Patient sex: F
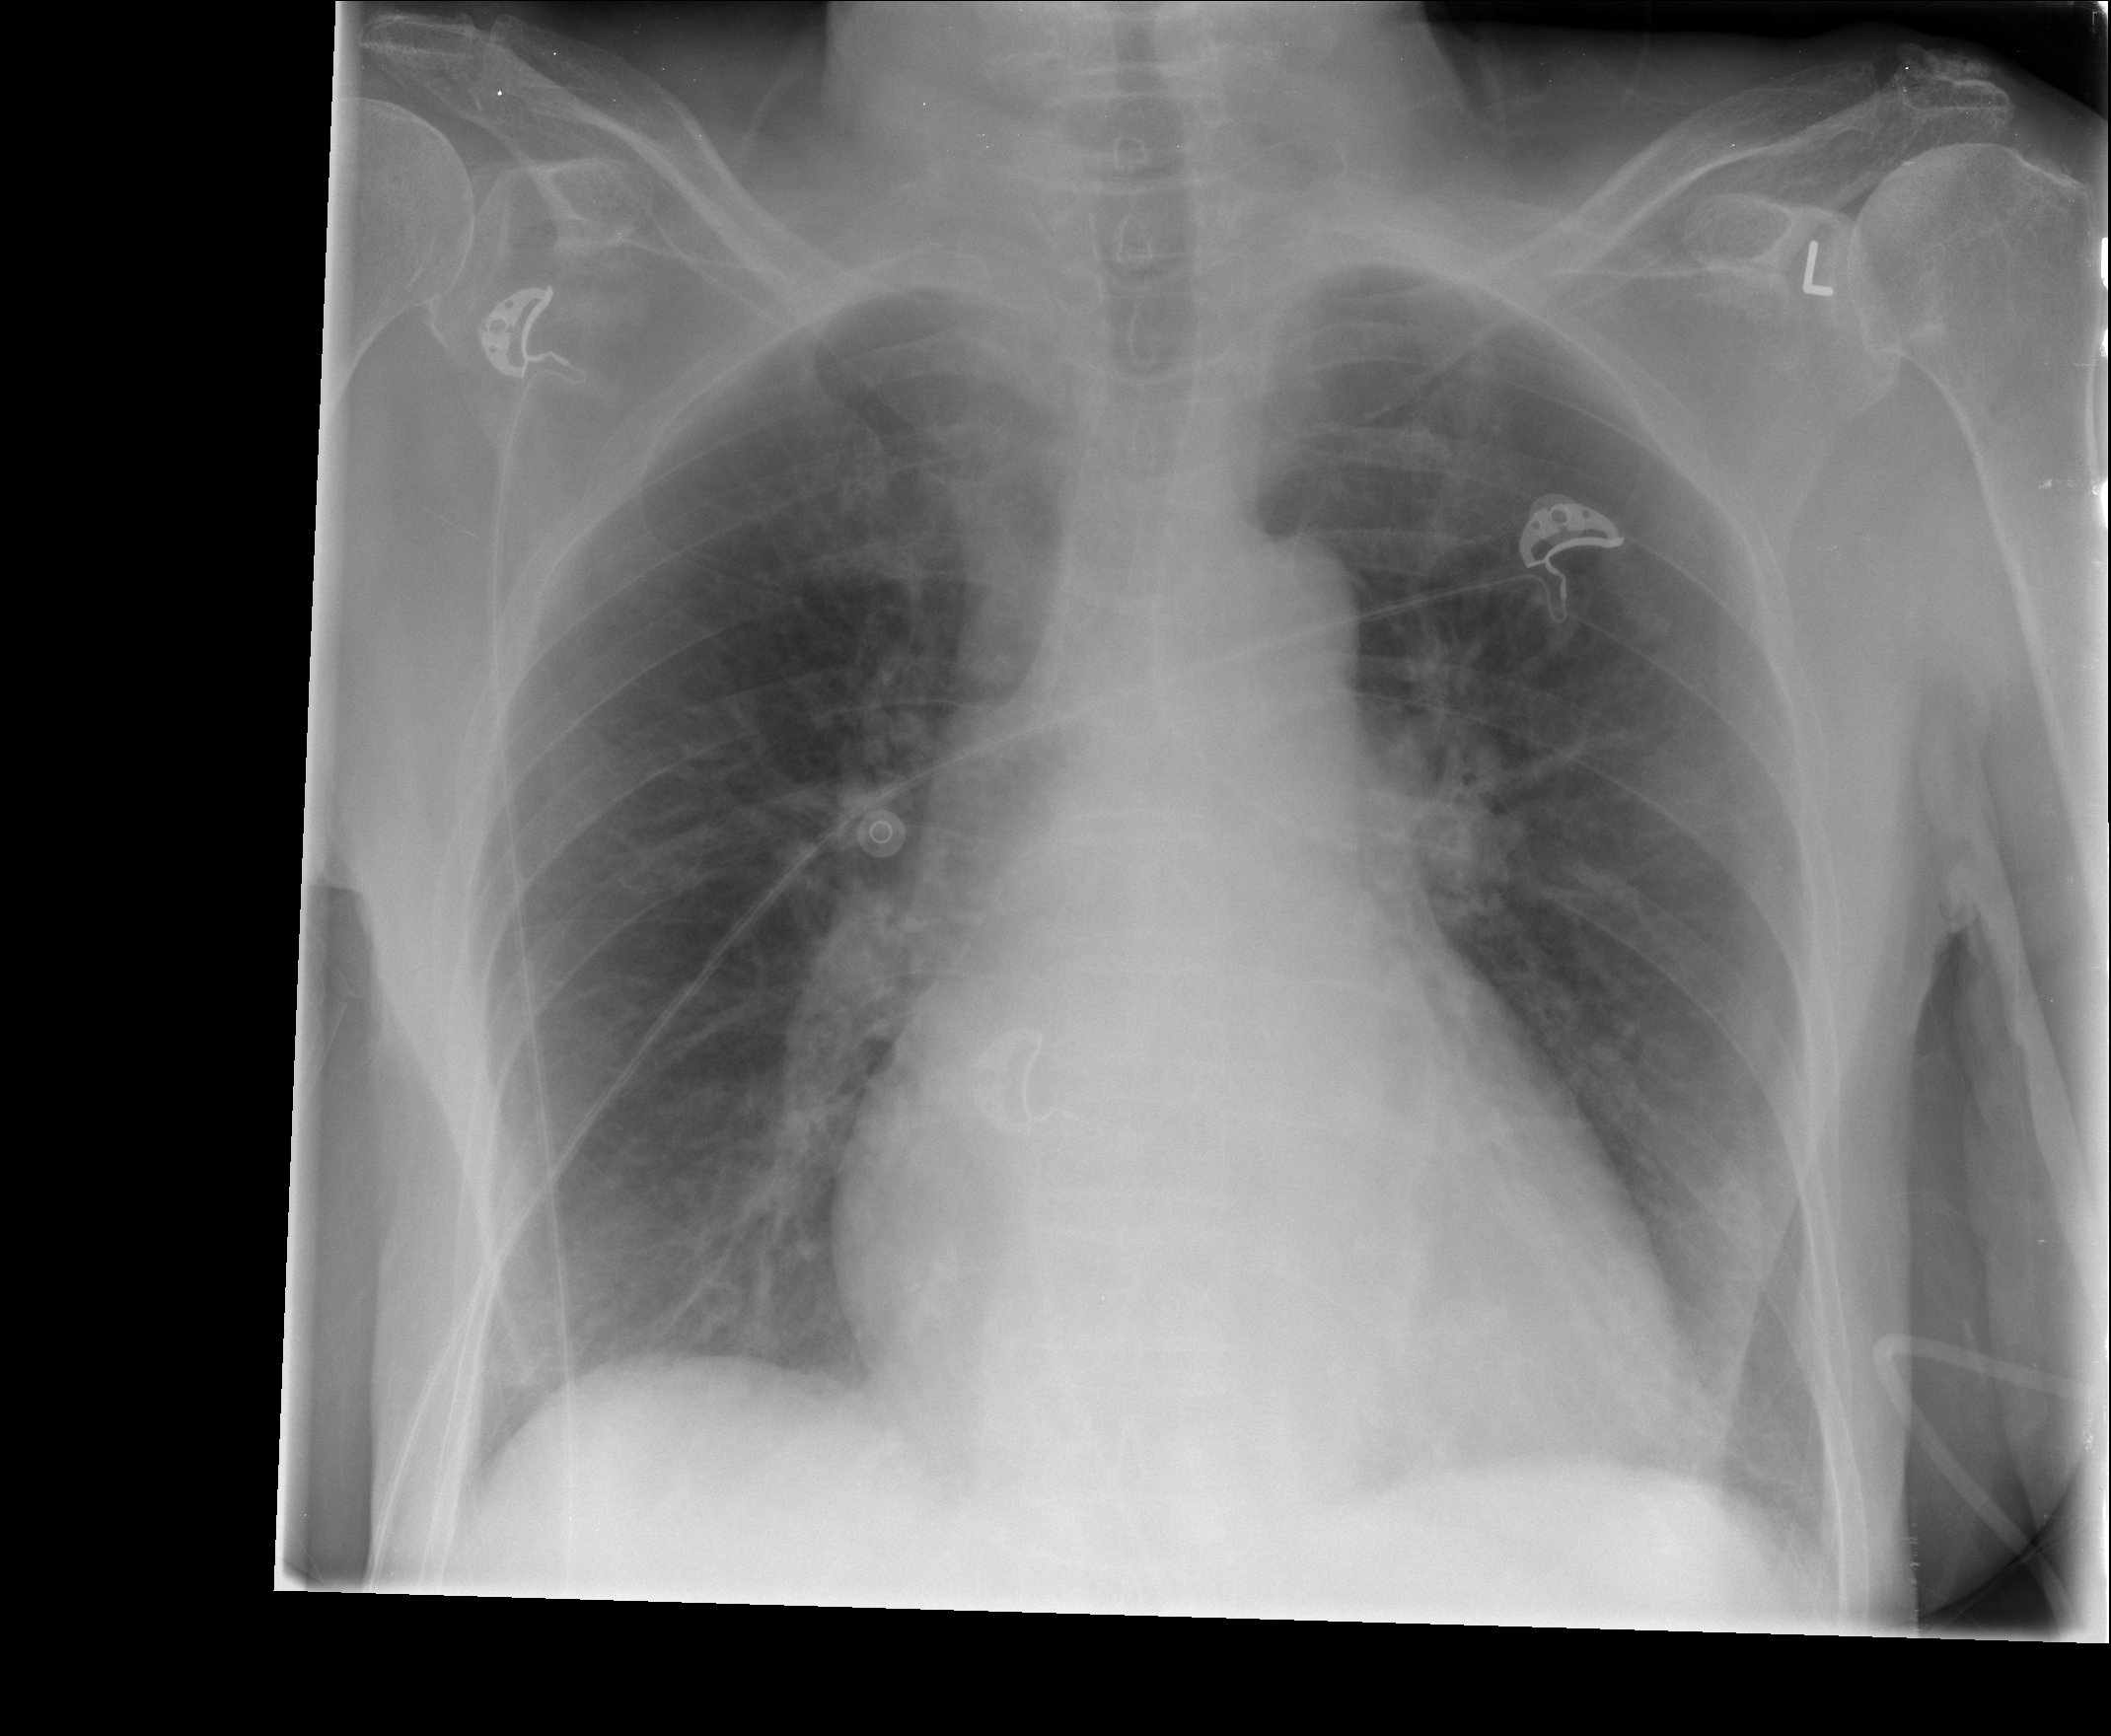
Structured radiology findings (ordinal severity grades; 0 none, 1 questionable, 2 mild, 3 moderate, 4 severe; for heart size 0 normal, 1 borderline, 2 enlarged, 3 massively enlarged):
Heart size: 2
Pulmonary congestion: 2
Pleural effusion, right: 0
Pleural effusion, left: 0
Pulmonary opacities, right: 0
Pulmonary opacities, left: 0
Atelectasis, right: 0
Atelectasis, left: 0